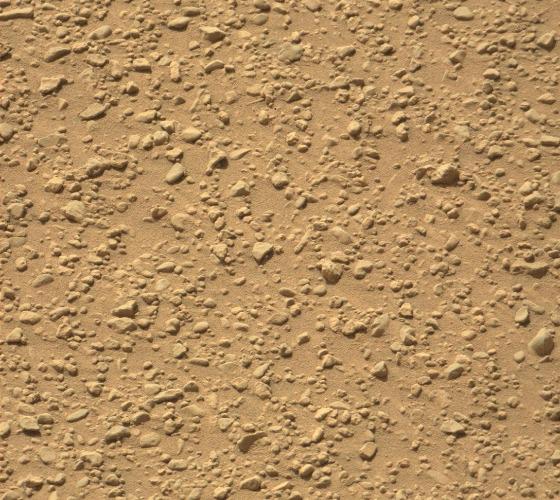
Terrain classes present: Gravel / Sand / Soil, Rock